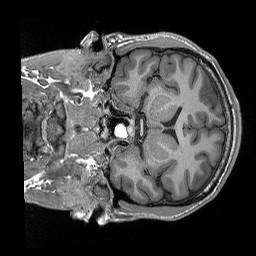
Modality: T1w
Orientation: coronal
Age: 20
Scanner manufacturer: siemens
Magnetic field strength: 3 T
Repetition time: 2.3 s
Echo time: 0.00296 s